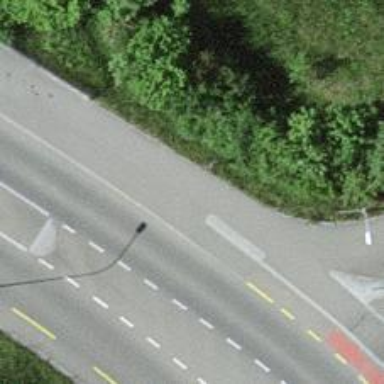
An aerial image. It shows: Sidewalk along the footway.